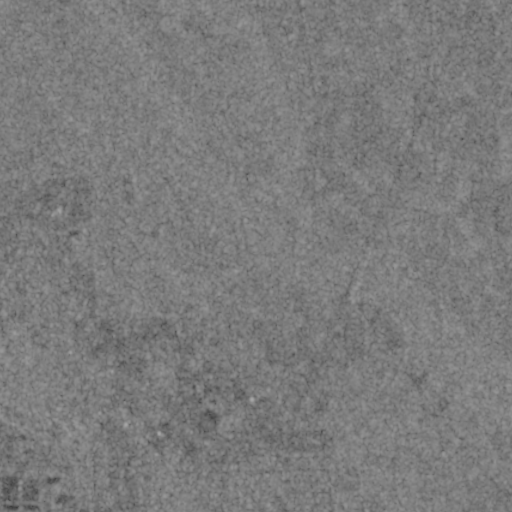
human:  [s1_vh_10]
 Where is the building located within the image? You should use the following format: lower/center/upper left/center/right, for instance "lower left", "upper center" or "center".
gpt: The building is located in the lower left of the image.
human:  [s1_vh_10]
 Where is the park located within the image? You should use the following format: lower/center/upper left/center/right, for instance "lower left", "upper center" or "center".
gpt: There is no park in the image.

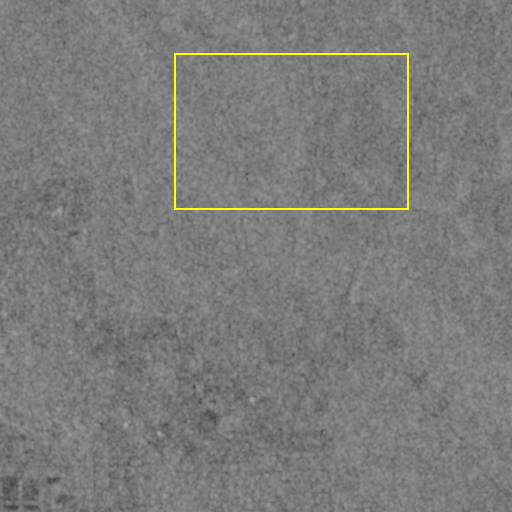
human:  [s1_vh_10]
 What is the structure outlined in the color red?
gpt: There is no red outline.
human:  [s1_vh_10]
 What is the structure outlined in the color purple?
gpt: There is no structure outlined in purple.